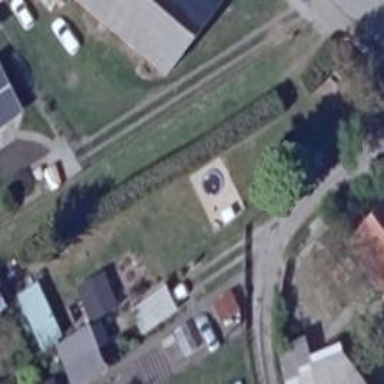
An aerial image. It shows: Playground area for leisure activities on the land.